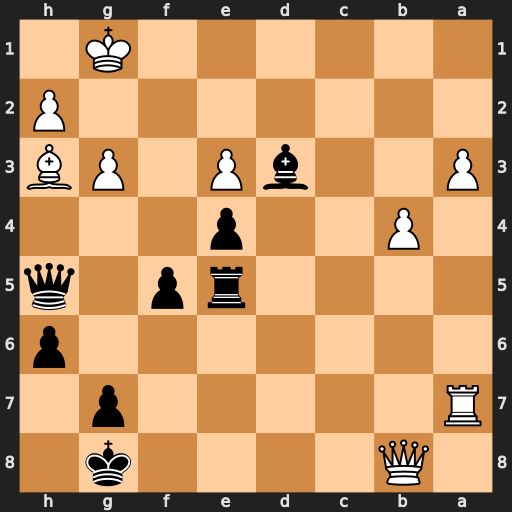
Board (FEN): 1Q4k1/R5p1/7p/4rp1q/1P2p3/P2bP1PB/7P/6K1
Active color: b
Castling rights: -
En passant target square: -
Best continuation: Re8 g4 fxg4 Qb7 Qg5 Qf7+ Kh7 Qxg7+ Qxg7 Rxg7+ Kxg7